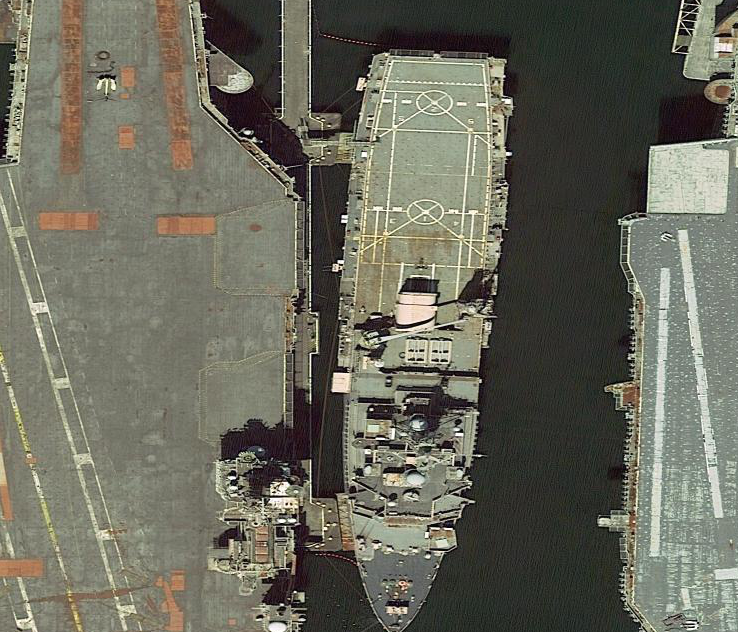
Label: combat